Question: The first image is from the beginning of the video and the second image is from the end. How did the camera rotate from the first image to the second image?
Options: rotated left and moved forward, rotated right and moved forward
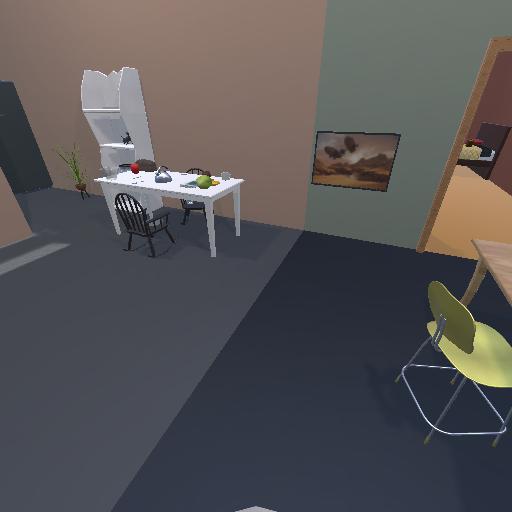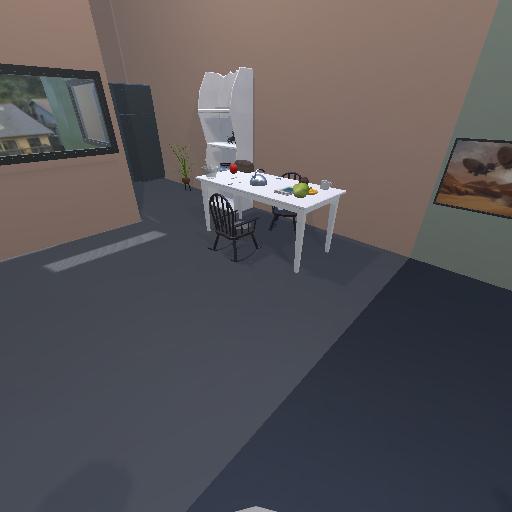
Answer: rotated left and moved forward